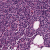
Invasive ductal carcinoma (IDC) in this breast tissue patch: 1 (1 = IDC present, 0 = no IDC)